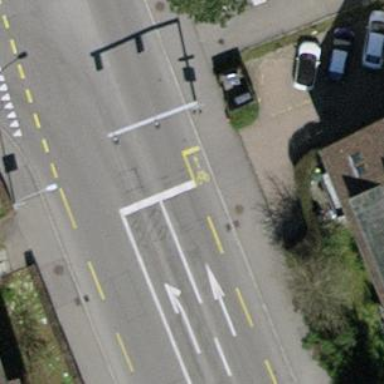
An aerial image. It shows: Road with traffic signals.